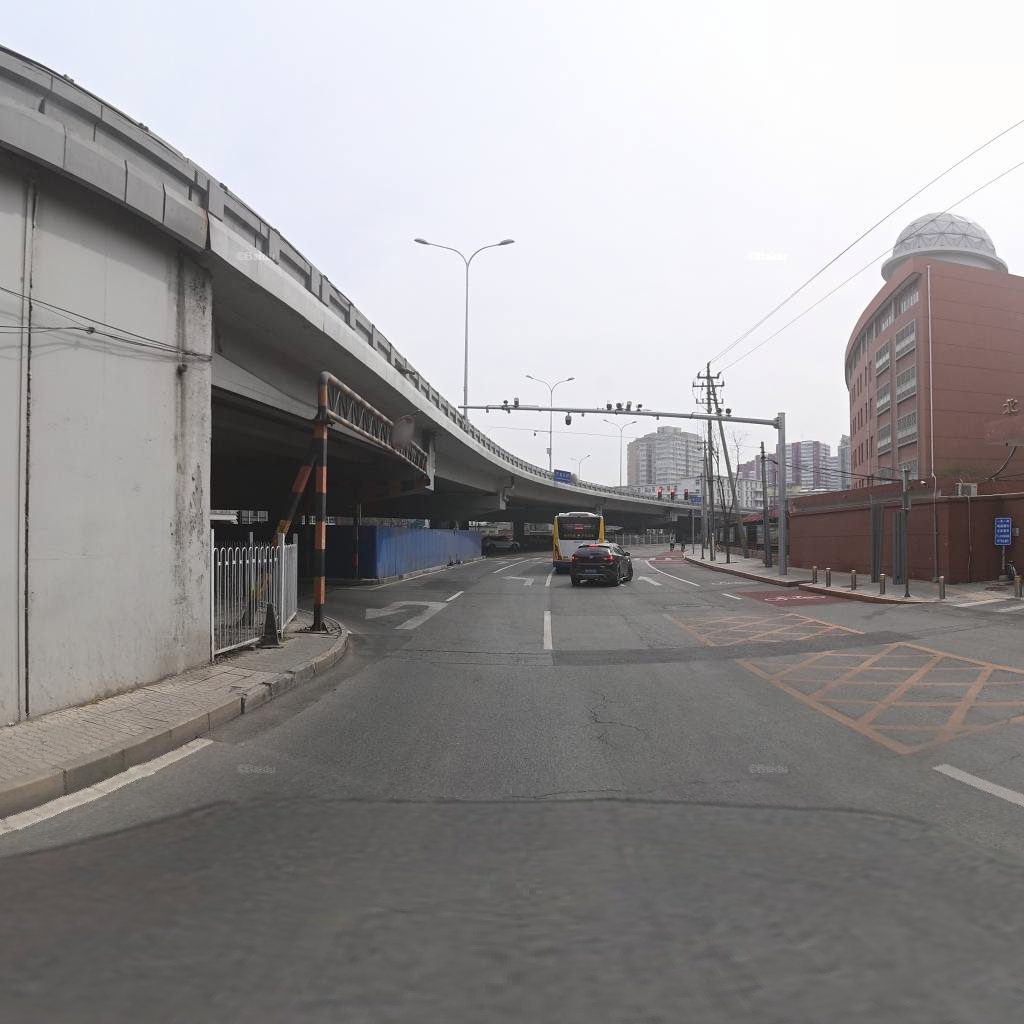
Region: Haidian
Road damage annotations: longitudinal crack, transverse crack, transverse crack, transverse crack, transverse crack